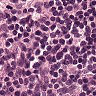
Metastatic tissue present: no